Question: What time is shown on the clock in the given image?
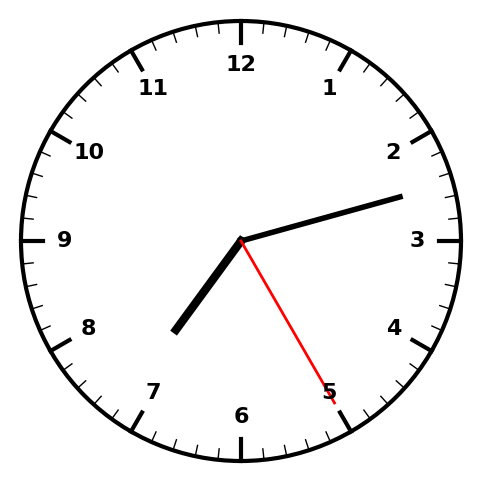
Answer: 07:12:25